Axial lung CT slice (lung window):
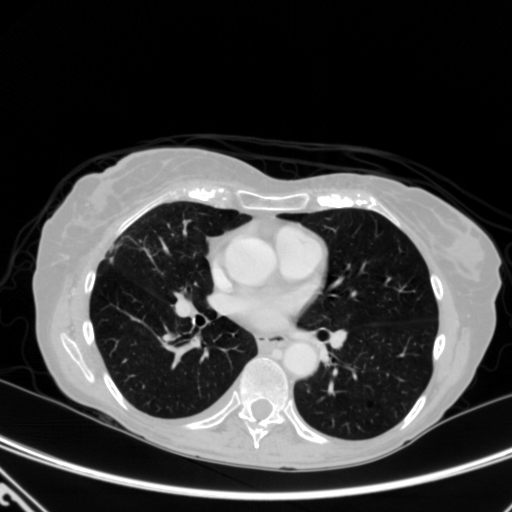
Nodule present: no